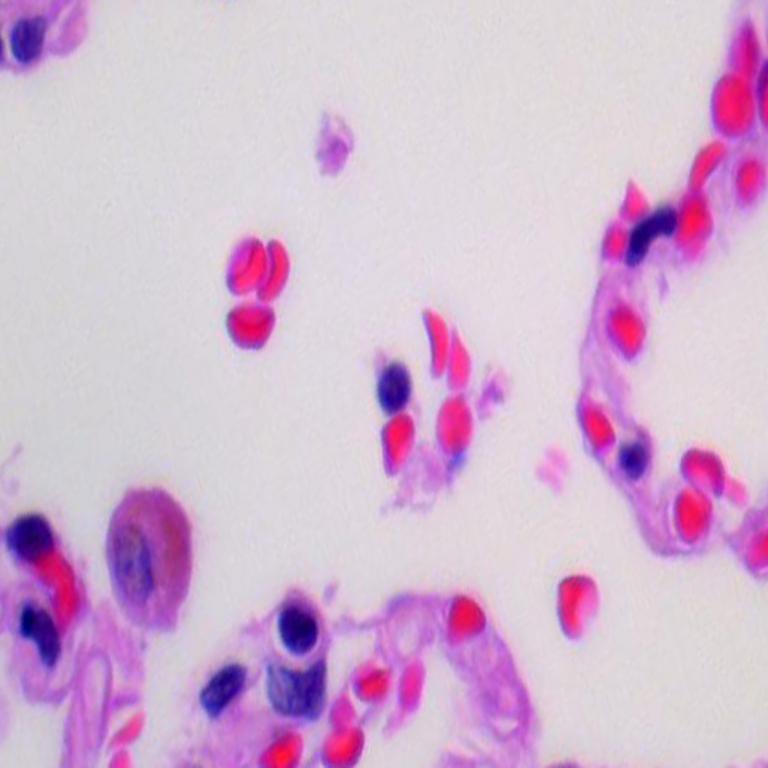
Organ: lung
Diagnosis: benign